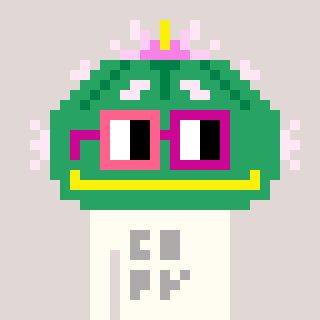
a pixel art character with square pink and red glasses, a peyote-shaped head and a grayscale-colored body on a warm background